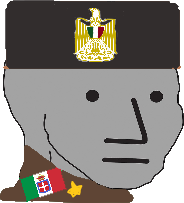
Label: 5_NPC